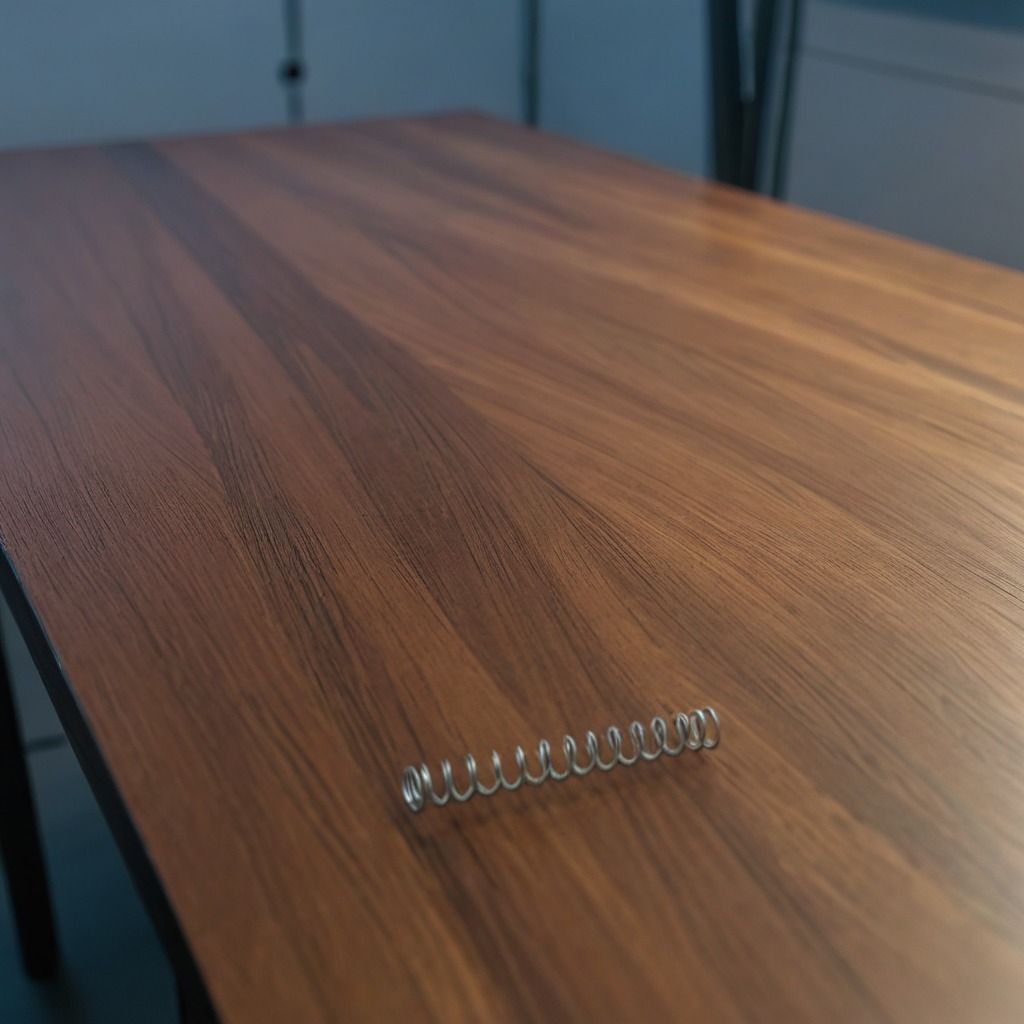
A coiled metal spring lies on the table.